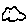
Label: cloud